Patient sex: F
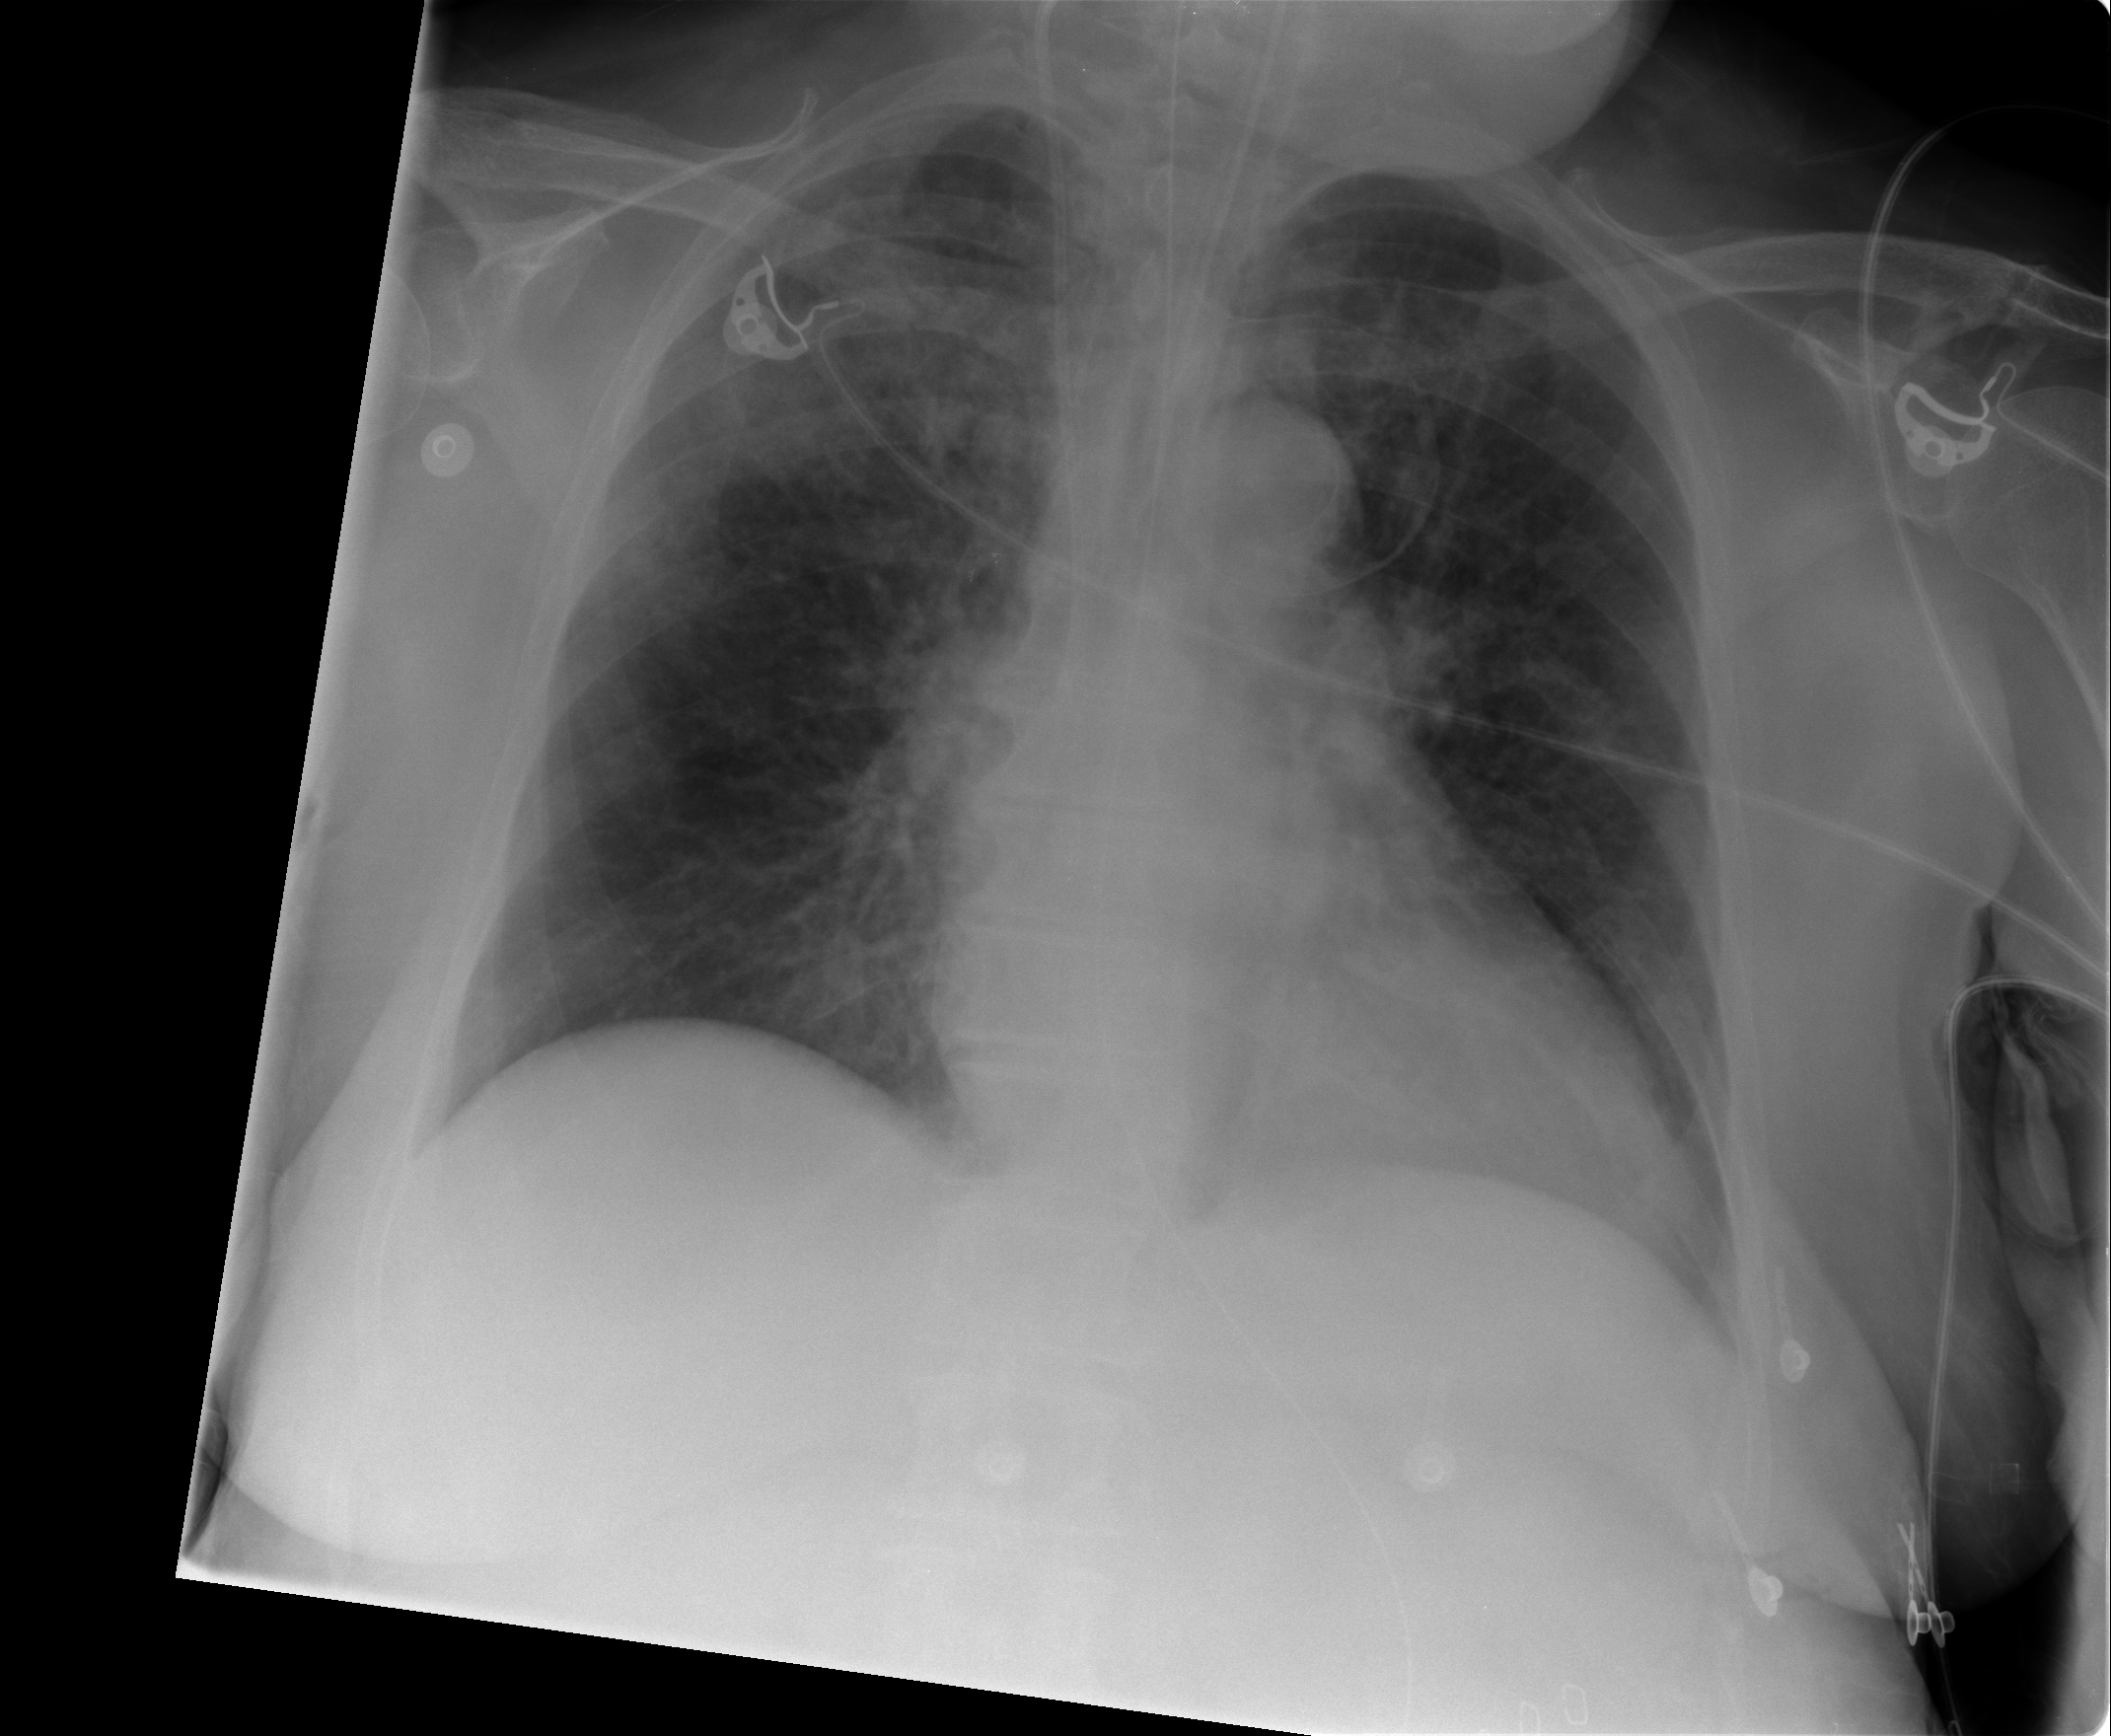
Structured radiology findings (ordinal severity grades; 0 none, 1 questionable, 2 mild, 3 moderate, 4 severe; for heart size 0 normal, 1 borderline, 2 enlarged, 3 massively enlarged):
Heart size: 2
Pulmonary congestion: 2
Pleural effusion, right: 0
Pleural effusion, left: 0
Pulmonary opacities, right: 3
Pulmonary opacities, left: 2
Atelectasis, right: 2
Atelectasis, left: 2